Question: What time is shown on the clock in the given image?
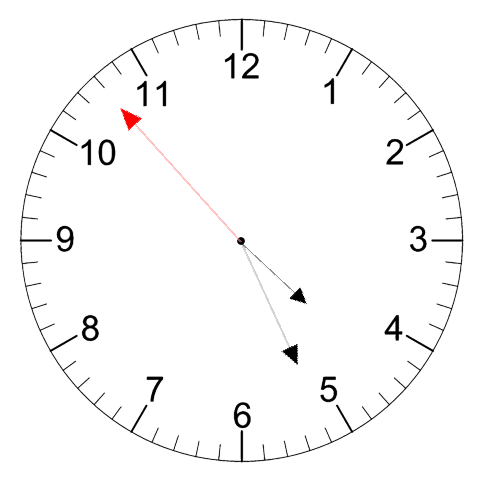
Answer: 04:25:53